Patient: sex M, age 42
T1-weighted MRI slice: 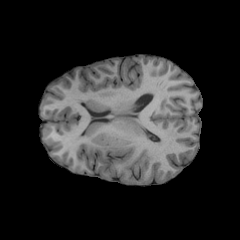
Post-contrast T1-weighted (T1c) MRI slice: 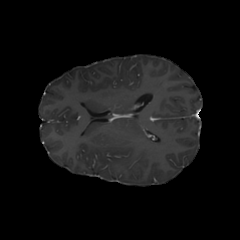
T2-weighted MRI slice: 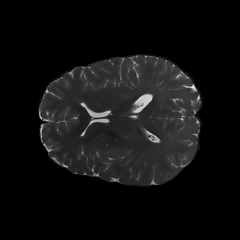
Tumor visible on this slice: yes
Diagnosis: Astrocytoma, IDH-mutant
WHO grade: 2